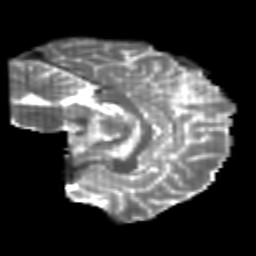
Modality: T2w
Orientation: sagittal
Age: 25
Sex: male
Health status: healthy
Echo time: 0.074 s